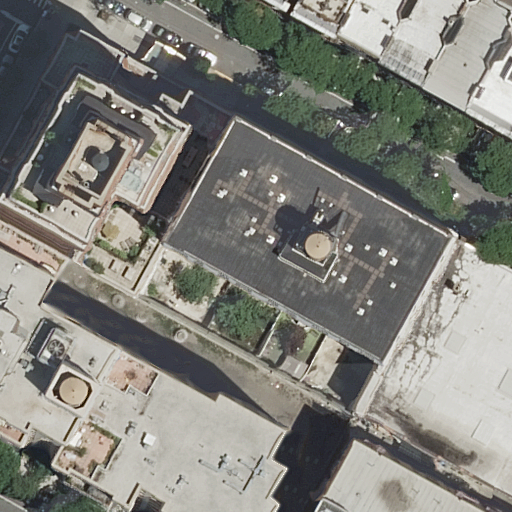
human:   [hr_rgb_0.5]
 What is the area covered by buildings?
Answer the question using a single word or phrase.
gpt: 3433m2

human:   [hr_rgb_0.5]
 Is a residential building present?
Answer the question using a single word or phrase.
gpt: yes

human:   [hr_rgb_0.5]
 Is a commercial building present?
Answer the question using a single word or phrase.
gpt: no

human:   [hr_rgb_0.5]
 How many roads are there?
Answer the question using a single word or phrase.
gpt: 1

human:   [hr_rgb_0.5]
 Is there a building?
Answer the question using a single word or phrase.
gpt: yes

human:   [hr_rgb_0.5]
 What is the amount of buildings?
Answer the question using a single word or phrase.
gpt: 11

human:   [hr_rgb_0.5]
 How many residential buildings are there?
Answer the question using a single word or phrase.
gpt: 11

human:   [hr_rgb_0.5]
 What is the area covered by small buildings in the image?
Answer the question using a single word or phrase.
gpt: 270m2

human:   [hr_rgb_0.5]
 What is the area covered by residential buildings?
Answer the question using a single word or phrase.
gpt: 3433m2

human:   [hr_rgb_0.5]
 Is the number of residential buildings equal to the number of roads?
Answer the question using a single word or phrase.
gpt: no

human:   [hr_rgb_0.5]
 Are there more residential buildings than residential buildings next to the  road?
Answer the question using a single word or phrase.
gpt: no

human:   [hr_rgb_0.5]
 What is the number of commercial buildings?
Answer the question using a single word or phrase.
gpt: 0

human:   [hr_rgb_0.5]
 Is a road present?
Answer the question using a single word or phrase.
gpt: yes

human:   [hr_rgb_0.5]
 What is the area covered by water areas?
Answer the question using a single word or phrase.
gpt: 0m2

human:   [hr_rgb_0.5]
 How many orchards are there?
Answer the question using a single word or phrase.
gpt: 0

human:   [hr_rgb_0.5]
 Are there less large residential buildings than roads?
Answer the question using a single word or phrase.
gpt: no

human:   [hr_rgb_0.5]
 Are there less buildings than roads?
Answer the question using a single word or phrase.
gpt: no

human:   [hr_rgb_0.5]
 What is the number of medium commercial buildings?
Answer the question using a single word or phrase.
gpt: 0

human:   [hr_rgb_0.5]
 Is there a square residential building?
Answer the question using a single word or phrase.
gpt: no

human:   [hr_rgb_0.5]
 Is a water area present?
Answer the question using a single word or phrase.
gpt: no

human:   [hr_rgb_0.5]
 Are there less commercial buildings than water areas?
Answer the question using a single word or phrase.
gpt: no

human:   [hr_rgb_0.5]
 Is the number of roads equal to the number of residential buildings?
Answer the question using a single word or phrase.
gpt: no

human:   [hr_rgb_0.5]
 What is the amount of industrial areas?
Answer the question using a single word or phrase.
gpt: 0

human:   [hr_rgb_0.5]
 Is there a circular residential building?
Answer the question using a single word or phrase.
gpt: no

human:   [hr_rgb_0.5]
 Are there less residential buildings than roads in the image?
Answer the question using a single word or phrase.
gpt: no

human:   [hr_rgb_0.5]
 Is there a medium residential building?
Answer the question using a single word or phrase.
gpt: yes

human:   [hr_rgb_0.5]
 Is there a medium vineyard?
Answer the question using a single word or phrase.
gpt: no

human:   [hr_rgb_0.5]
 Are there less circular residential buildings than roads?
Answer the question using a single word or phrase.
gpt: yes

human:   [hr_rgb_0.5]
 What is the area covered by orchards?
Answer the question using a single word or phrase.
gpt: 0m2

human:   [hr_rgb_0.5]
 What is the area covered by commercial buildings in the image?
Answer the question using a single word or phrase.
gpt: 0m2

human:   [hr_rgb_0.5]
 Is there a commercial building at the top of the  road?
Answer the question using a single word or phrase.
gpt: no

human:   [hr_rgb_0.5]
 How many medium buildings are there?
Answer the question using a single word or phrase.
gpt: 5

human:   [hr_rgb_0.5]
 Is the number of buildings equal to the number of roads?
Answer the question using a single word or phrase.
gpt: no

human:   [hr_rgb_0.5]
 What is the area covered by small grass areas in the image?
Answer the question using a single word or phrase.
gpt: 0m2

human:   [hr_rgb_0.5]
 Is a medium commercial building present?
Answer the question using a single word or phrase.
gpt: no

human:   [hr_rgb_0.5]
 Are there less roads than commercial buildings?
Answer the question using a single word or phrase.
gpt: no

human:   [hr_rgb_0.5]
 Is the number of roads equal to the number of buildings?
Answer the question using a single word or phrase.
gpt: no

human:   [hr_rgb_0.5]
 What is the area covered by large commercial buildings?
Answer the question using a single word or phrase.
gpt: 0m2

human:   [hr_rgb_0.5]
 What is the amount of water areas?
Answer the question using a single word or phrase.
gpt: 0

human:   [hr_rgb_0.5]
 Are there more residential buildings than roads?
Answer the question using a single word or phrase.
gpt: yes

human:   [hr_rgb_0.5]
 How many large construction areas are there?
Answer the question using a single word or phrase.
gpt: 0

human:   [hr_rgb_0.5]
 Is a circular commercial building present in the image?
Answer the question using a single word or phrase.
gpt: no

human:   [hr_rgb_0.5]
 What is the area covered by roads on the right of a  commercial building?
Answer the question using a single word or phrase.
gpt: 0m2

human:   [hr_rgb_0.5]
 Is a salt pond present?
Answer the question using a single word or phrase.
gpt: no

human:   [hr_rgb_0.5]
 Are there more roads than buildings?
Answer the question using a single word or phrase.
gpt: no

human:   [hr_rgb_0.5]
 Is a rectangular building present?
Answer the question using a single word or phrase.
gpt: yes

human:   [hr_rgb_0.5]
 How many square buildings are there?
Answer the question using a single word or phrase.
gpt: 0

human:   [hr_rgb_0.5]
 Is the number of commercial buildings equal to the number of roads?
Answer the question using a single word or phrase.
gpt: no

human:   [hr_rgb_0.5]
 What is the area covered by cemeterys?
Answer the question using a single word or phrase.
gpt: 0m2

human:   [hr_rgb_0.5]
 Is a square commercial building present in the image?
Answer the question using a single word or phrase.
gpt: no

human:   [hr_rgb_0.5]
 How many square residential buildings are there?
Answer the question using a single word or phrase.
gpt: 0

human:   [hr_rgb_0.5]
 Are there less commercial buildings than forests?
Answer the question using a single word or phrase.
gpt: no

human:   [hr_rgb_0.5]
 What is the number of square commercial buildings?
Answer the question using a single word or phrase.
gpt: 0

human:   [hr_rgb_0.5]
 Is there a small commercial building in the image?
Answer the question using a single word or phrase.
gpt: no

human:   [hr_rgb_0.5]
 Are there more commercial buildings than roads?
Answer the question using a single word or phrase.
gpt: no

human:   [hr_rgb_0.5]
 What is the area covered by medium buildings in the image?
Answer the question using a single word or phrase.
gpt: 1096m2

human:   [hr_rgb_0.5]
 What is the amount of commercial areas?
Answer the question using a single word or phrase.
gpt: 0

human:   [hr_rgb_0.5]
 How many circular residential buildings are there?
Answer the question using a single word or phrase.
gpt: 0

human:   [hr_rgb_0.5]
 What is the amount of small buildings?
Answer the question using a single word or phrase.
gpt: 4

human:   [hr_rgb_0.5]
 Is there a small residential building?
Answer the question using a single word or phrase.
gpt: yes

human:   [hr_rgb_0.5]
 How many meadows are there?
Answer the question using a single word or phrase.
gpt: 0

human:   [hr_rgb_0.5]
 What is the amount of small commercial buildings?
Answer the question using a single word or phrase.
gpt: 0

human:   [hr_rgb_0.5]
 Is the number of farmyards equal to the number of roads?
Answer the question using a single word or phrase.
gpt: no

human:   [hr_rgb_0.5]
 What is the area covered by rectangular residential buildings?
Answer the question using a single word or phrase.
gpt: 1767m2